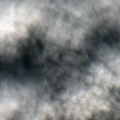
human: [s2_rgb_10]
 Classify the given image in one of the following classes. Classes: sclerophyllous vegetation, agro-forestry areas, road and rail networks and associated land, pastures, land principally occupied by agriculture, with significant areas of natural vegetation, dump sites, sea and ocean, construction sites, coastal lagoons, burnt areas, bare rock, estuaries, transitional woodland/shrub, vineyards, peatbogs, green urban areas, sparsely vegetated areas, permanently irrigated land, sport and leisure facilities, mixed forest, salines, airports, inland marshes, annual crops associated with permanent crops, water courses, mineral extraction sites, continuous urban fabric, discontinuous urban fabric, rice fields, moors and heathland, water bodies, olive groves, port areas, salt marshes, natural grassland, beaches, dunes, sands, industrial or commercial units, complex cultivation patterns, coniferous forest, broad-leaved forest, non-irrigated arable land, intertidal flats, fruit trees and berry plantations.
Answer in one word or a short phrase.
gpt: discontinuous urban fabric, non-irrigated arable land, pastures, complex cultivation patterns, broad-leaved forest